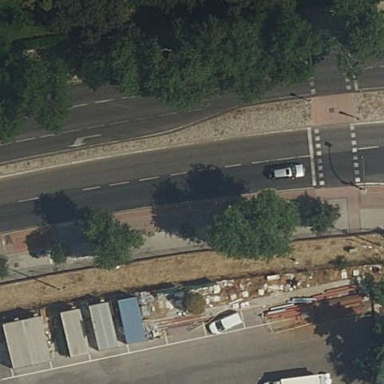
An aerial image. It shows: Kerb serving as barrier.